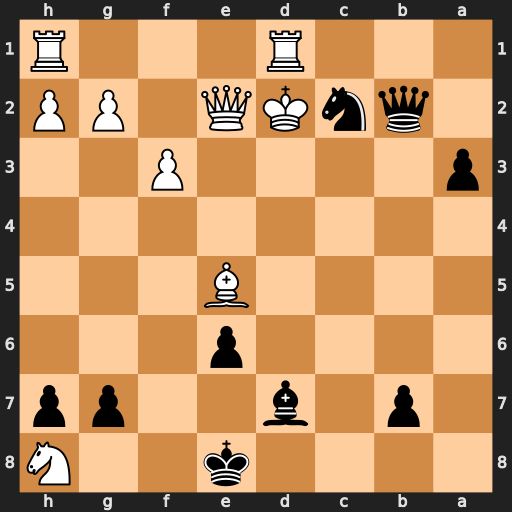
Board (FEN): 4k2N/1p1b2pp/4p3/4B3/8/p4P2/1qnKQ1PP/3R3R
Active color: b
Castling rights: -
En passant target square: -
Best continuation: Nd4+ Ke3 Qxe2+